Field crop: maize
Growth stage: 2
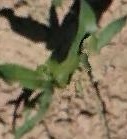
Species: maize